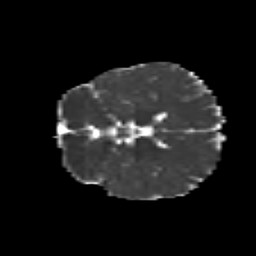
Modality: MD
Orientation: coronal
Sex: female
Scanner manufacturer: siemens
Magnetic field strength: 3 T
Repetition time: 5 s
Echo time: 0.071 s